Field crop: tomato
Growth stage: 1
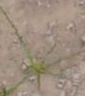
Species: cyperus